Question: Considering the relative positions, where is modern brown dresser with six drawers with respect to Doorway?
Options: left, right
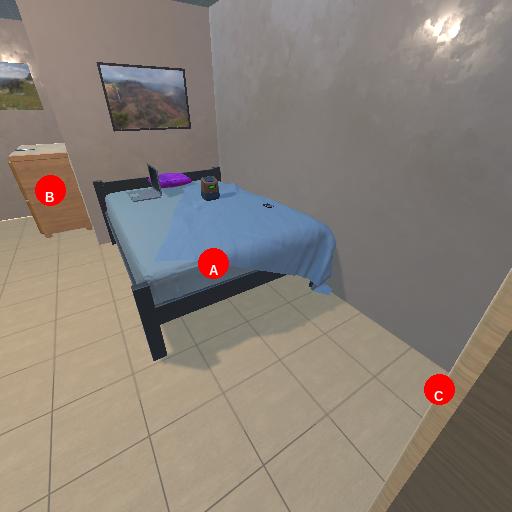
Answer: left